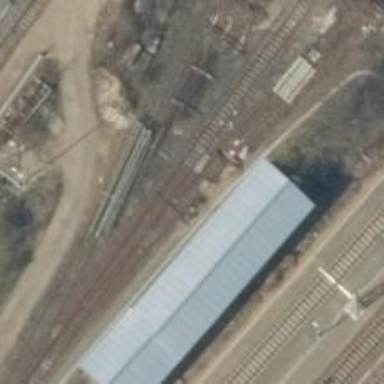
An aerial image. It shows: Unused railway yard.